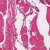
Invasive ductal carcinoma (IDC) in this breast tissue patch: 0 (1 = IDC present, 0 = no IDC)